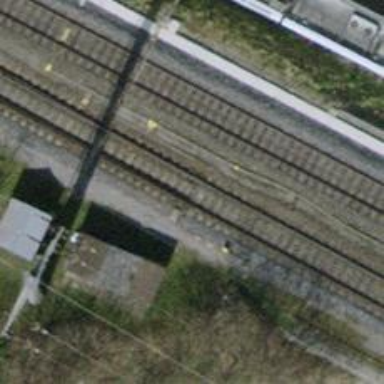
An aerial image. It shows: Railway switch.